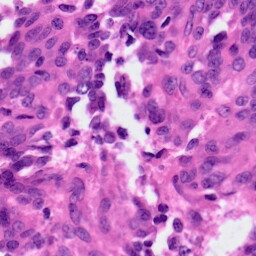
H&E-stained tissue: Ovarian